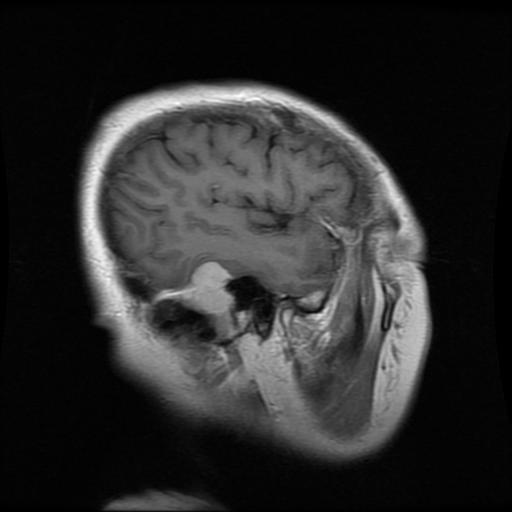
Label: meningioma